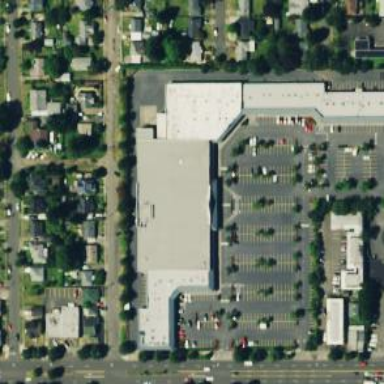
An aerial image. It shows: Supermarket.